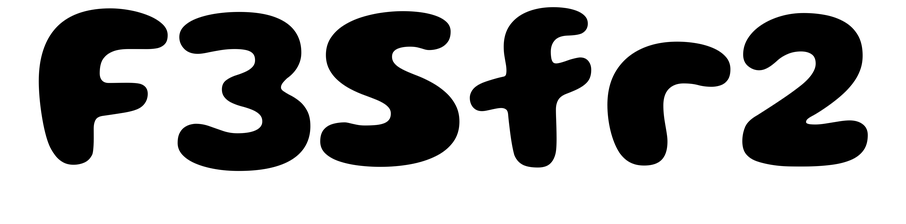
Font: Gluten_Bold